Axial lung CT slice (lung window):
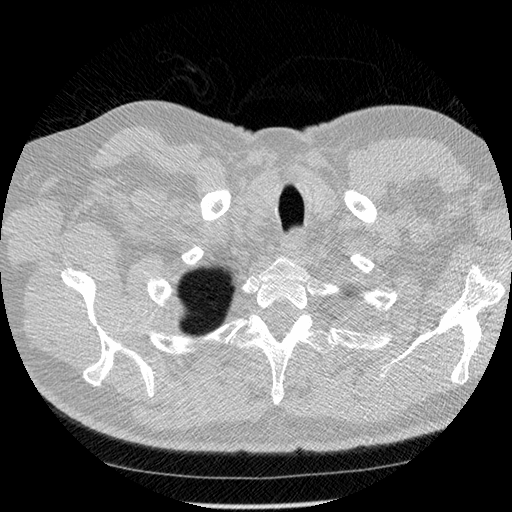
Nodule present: no